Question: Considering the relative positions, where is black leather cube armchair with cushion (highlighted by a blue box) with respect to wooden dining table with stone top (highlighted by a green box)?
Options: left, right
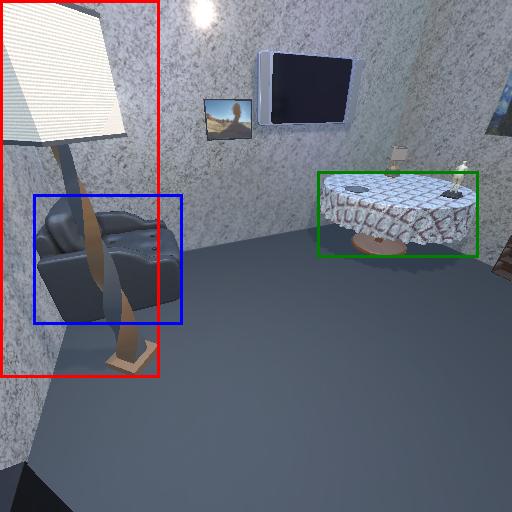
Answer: left